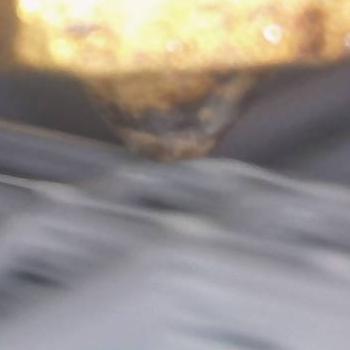
Flow rate: 49%